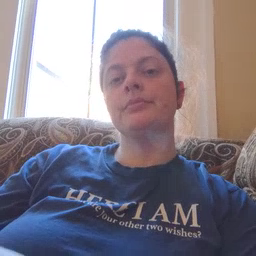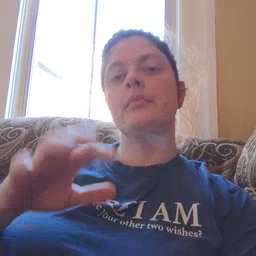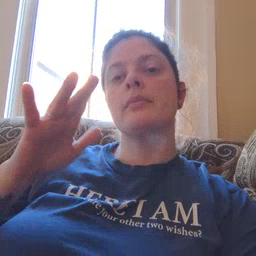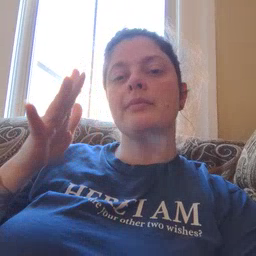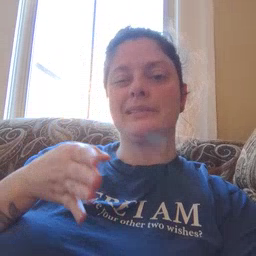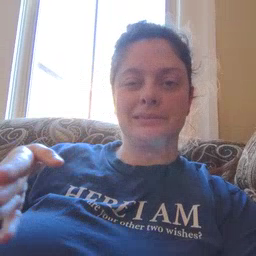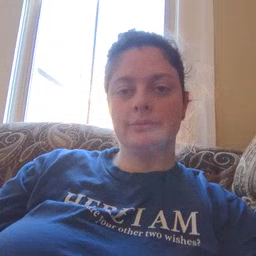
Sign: beside